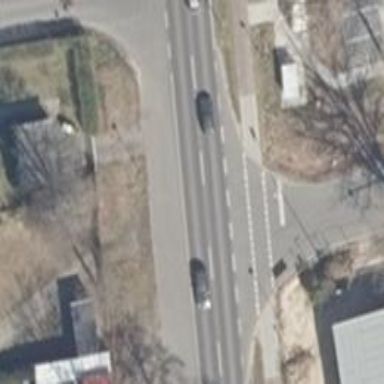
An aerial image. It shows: Secondary road with asphalt surface and sidewalks on both sides.